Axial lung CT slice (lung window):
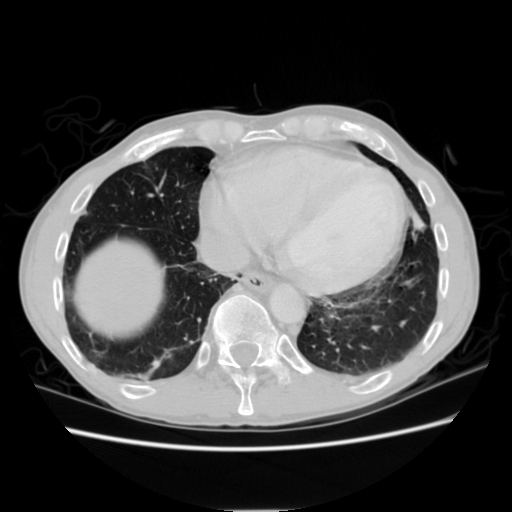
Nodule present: no